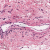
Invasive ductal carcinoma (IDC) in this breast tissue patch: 0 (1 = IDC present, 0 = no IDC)